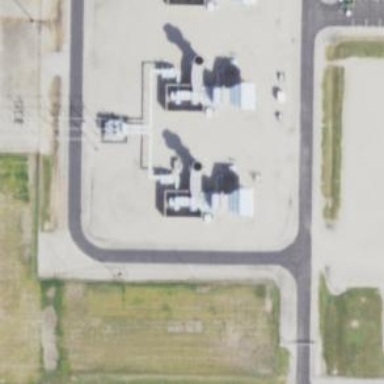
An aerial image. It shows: Gas-powered generator. It is gas turbine type generator.